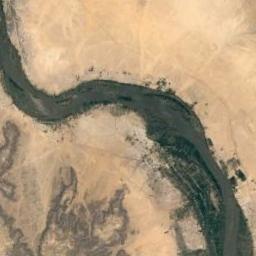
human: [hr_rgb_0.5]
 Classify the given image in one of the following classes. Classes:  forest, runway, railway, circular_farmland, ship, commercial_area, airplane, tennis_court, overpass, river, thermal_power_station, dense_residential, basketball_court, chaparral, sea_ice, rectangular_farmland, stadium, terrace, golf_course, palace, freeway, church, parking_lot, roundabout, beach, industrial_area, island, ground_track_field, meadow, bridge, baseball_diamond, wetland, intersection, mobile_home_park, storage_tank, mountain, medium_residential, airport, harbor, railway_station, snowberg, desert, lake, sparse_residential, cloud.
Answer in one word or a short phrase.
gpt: river